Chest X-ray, PA view. Patient: 44 years old, sex F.
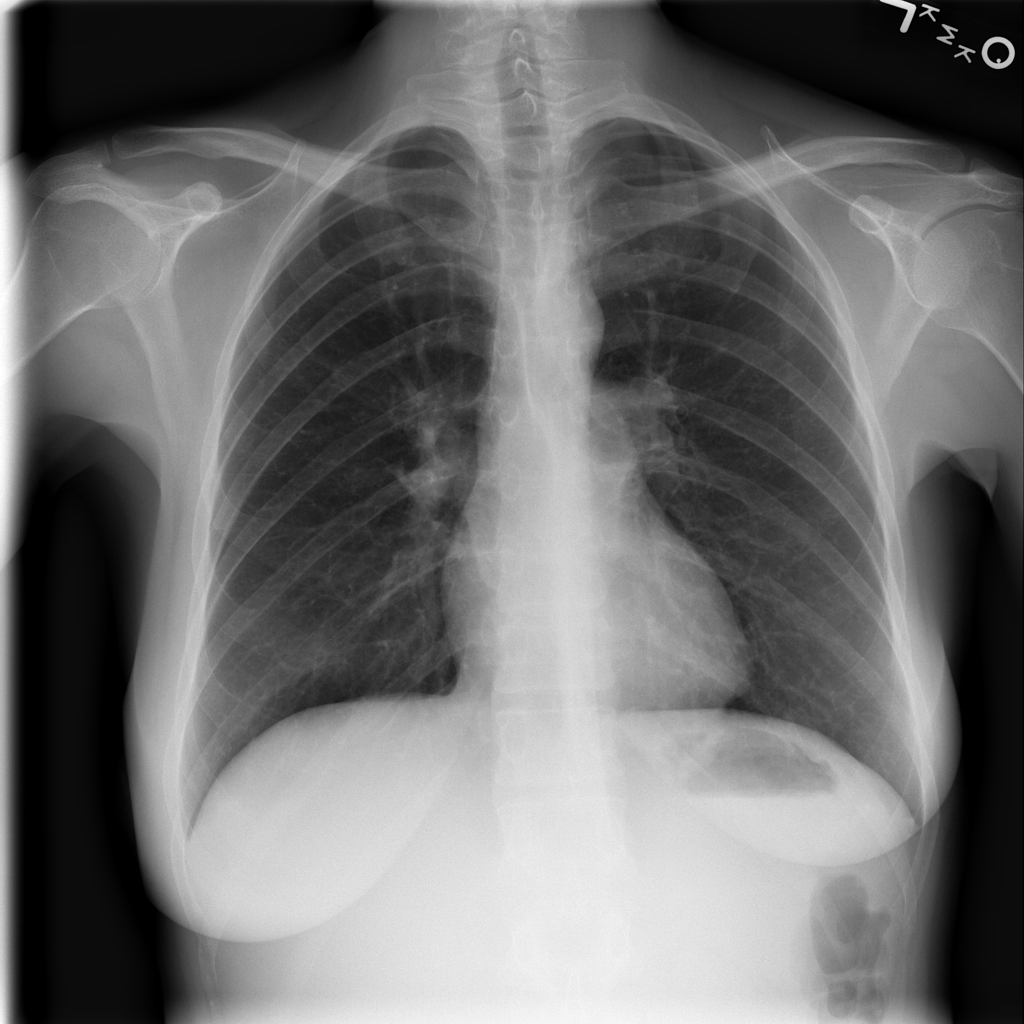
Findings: No Finding